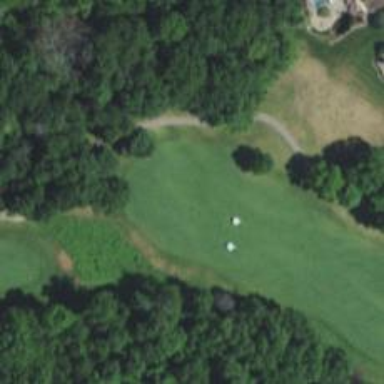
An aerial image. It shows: Golf hole.